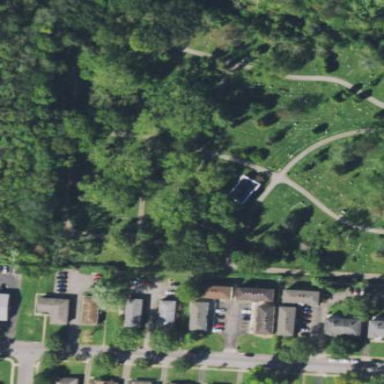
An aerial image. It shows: Cemetery.